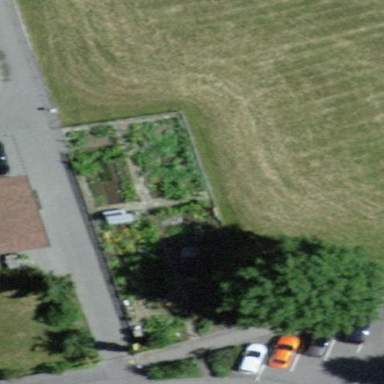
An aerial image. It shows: Allotments area.